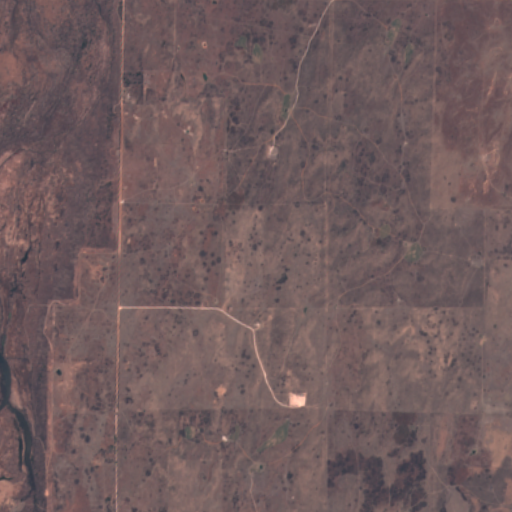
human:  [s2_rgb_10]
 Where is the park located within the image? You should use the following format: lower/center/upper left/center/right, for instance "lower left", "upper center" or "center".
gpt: The park is located in the upper of the image.
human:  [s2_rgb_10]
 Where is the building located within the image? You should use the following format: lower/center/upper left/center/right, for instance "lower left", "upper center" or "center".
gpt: The building is located in the upper left of the image.
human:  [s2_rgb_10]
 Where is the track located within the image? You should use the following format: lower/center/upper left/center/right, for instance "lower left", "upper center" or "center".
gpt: There is no track in the image.